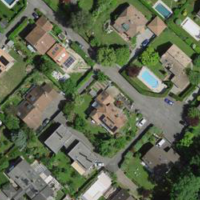
EUNIS habitat code: 55
Species observed at this site:
Torilis japonica
Tussilago farfara